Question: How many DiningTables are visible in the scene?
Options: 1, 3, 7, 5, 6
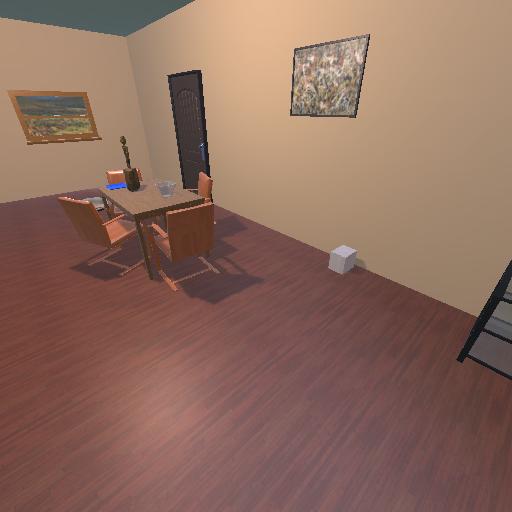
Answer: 1